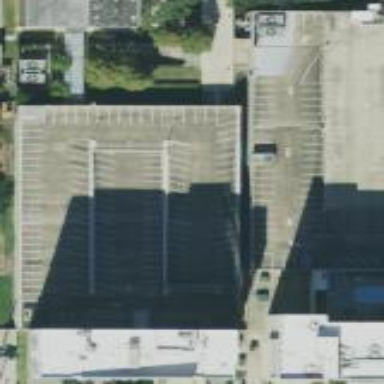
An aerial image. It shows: Multi-storey parking building.